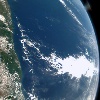
Label: water